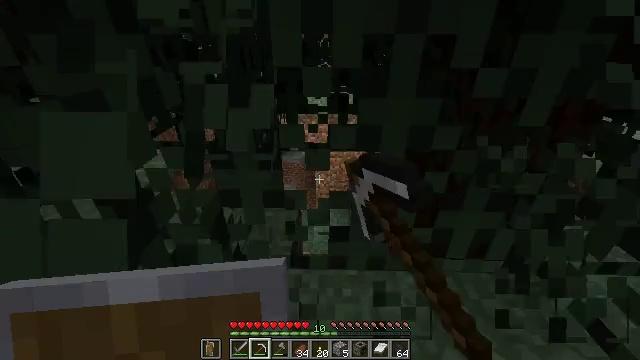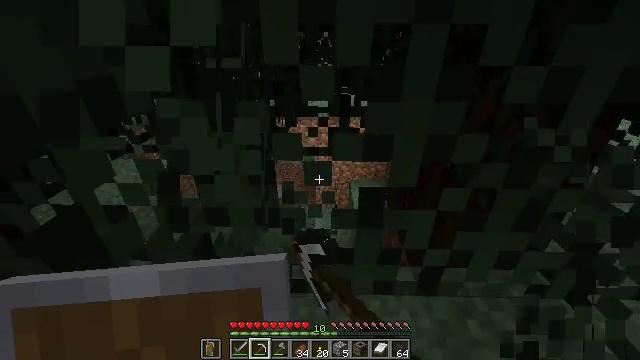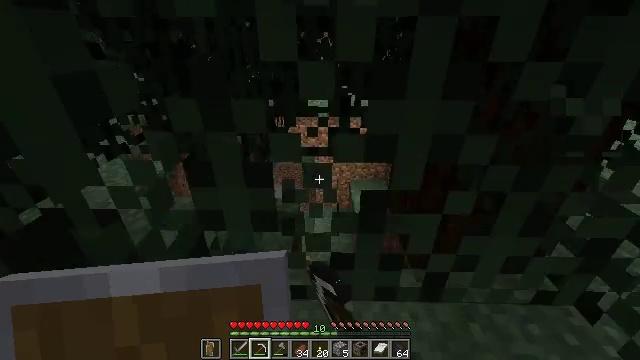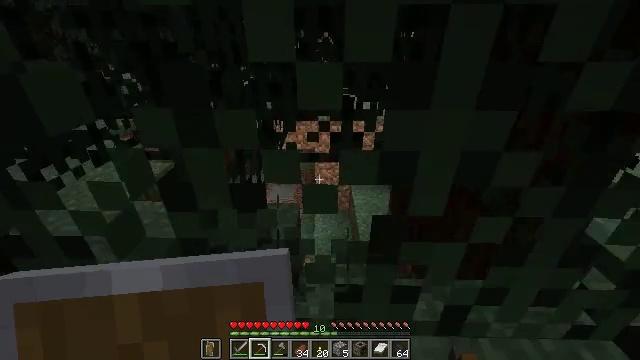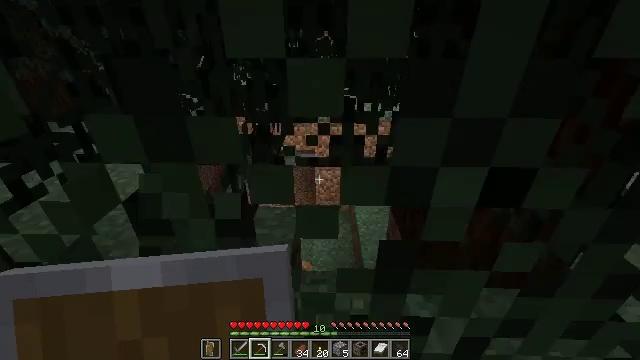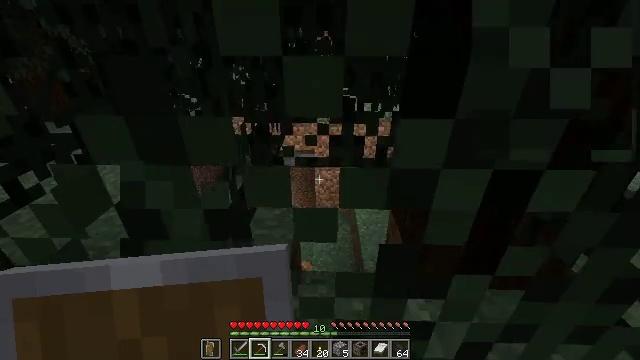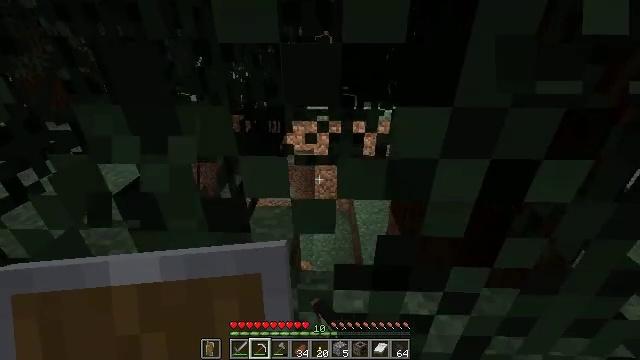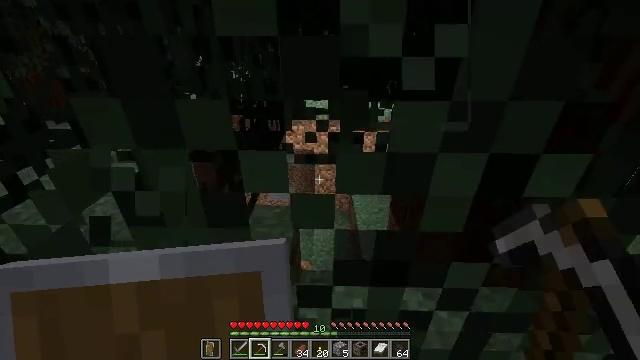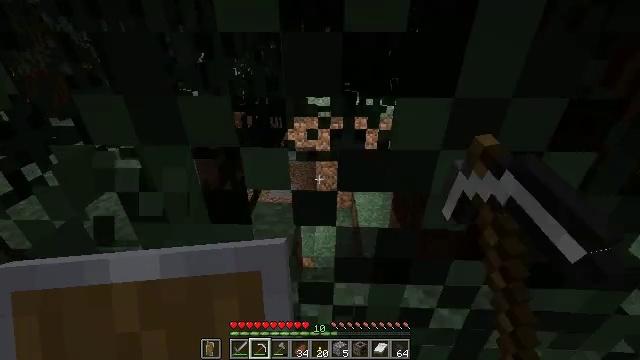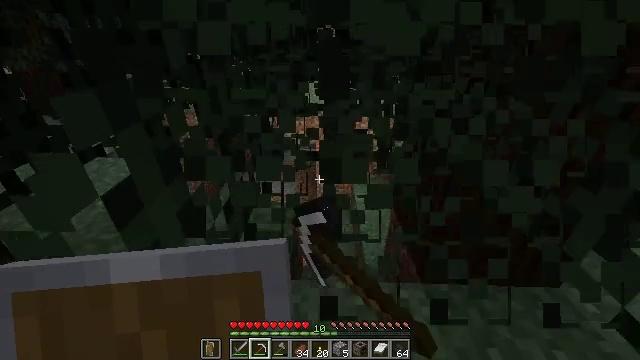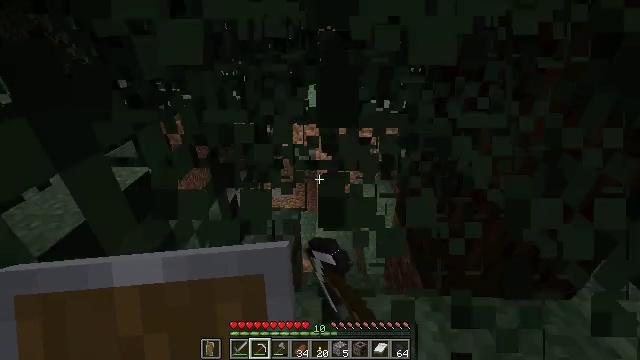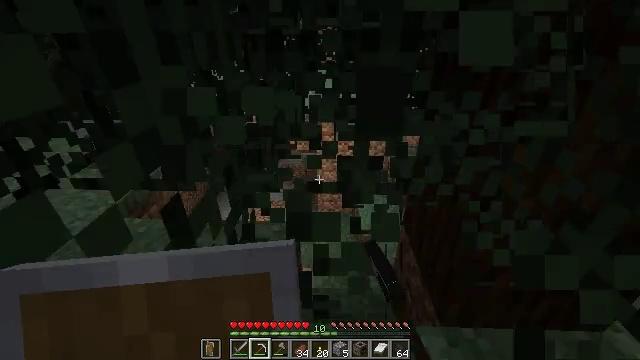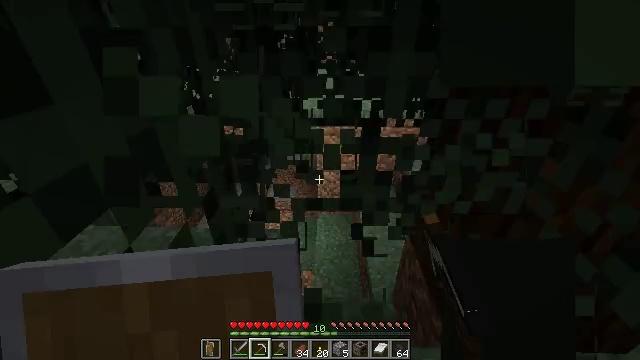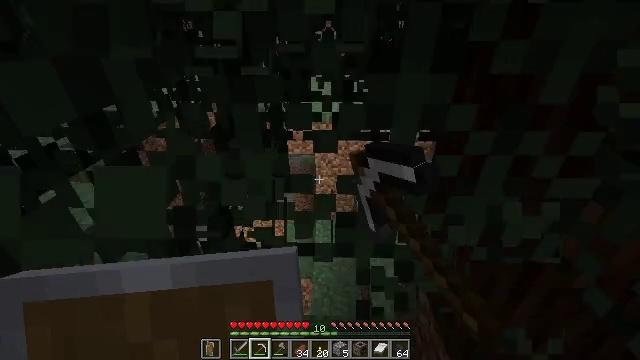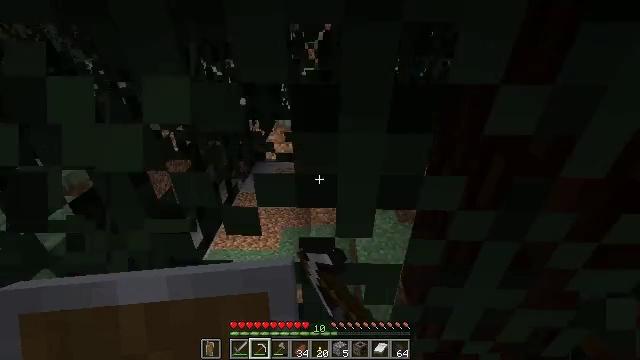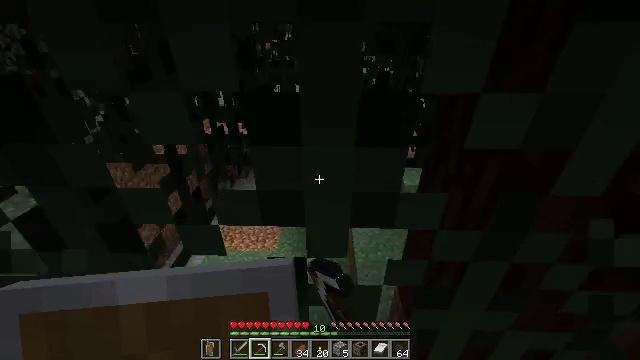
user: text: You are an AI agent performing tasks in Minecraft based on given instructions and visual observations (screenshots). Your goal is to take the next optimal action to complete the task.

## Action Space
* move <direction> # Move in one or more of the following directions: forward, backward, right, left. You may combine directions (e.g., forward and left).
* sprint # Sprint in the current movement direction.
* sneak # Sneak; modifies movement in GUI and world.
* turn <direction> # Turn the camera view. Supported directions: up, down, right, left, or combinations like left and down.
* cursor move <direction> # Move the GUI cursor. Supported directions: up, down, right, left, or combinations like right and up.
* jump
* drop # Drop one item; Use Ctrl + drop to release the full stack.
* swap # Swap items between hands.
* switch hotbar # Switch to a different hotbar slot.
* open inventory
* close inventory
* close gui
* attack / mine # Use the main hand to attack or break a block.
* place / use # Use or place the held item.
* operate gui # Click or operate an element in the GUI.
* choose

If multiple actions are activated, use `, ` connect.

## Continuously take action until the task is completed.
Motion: motion action
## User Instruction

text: Punch the spruce leaves to get saplings.
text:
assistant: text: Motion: attack / mine
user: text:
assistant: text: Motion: attack / mine
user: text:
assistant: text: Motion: move forward, attack / mine
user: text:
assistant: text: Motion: move forward, attack / mine
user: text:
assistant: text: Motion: move forward, attack / mine
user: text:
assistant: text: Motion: move forward, attack / mine
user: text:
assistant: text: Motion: move forward, attack / mine
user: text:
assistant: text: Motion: move forward, attack / mine
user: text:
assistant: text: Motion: move forward, attack / mine
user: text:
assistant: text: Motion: move forward, attack / mine
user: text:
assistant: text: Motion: move forward, attack / mine
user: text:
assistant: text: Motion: move forward, attack / mine
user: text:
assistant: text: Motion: move forward and move right, attack / mine
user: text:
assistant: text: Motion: move forward and move right, attack / mine
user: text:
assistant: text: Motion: move forward and move right, attack / mine
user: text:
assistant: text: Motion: move forward, attack / mine
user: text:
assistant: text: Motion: move forward, attack / mine
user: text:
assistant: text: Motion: move forward, attack / mine
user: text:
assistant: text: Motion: move forward, attack / mine
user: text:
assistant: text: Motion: move forward, attack / mine
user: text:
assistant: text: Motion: attack / mine
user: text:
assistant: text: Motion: attack / mine
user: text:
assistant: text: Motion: attack / mine
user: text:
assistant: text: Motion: attack / mine
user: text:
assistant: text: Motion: turn left, attack / mine
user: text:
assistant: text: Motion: attack / mine
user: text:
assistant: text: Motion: move forward, attack / mine
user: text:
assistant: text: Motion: attack / mine